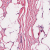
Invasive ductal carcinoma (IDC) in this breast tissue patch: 0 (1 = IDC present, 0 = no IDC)